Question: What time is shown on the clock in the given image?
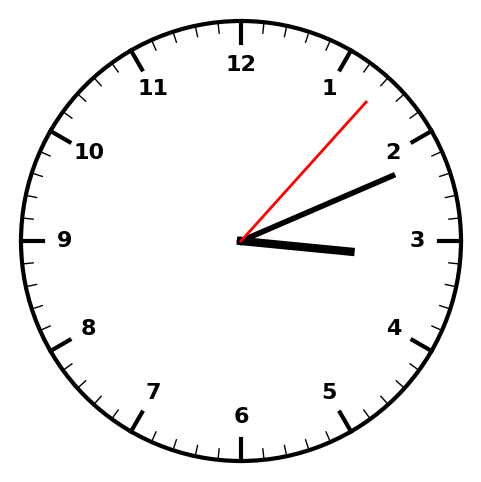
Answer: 03:11:07